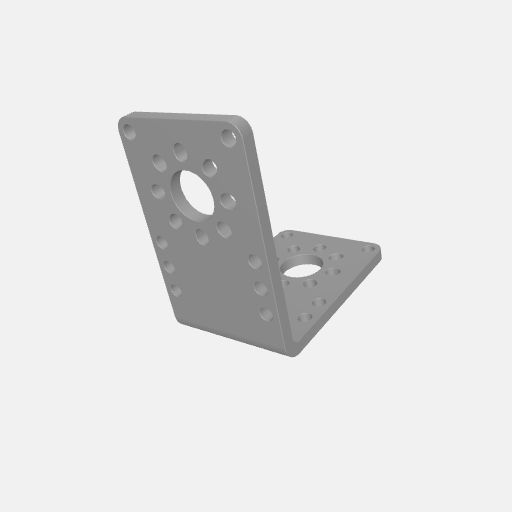
Part: AnglePatternBracket